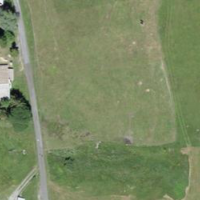
EUNIS habitat code: 23
Species observed at this site:
Anthus trivialis
Gypaetus barbatus
Sylvia borin
Turdus viscivorus
Muscicapa striata
Parus major
Cuculus canorus
Turdus pilaris
Certhia familiaris
Phoenicurus ochruros
Regulus regulus
Phoenicurus phoenicurus
Pyrrhocorax graculus
Aquila chrysaetos
Corvus corax
Motacilla alba
Periparus ater